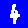
Digit: 4